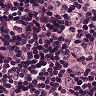
Metastatic tissue present: yes